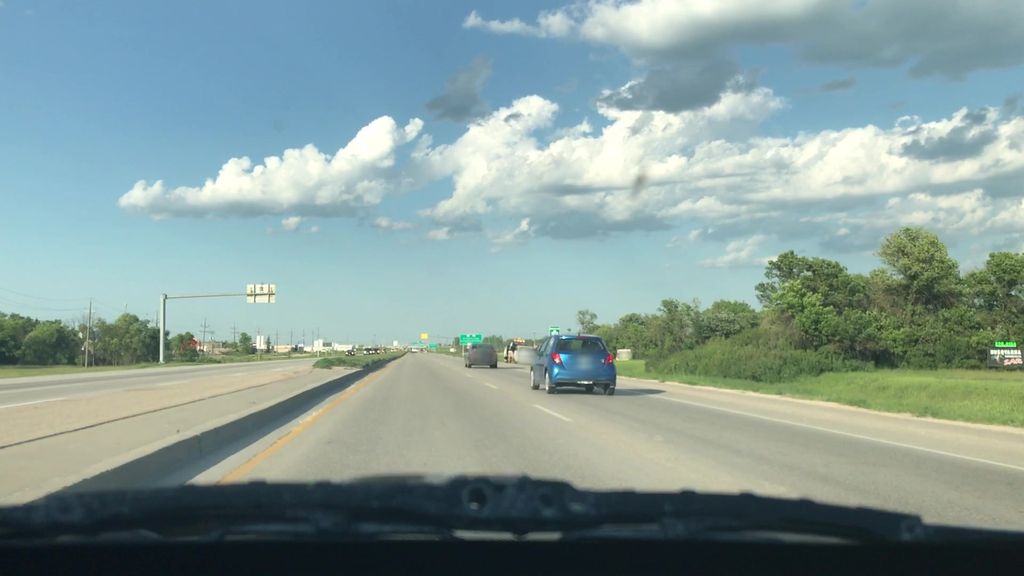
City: winnipeg